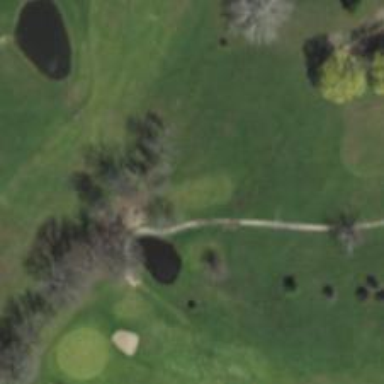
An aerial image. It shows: Golf tee.